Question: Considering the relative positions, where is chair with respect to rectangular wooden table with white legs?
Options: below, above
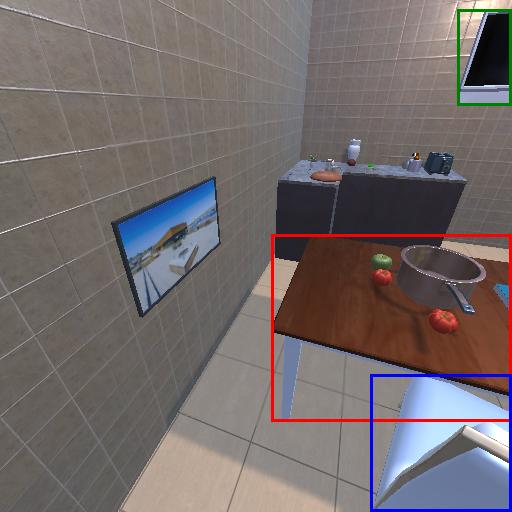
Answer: below